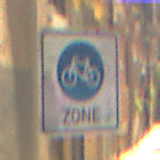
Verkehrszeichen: BeginnFahrradzone
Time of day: Midday
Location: Outdoor (Urban)
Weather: Clear
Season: NotSpecified
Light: Natural